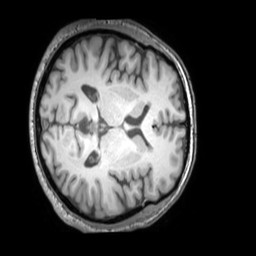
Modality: T1w
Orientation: axial
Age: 49
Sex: male
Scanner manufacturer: philips
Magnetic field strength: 3 T
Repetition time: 0.009845 s
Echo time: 0.004596 s